Question: I've found that a hyphen in a value in a MySQL DELETE statement from PHP tends to make the thing just... not work. It doesn't fail, but it also doesn't delete the proper rows. Why exactly is this? INSERT works fine, it's just DELETE.
Edit: The particular query I'm running in this case (with the IP removed) is:
'''
DELETE FROM ratings WHERE ip=IP_ADDRESS AND video = '-yfOsVrJLGt'
'''
This runs successfully when I remove the hyphen.
I've also added that this occurs in PHP, and is seemingly limited to such.
Table structure, as per request:
There are currently no records in it.
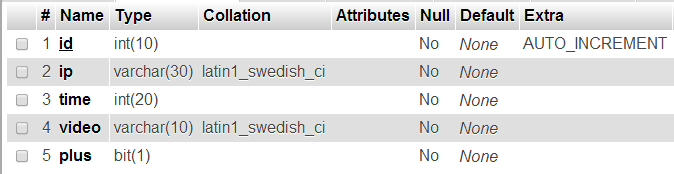
Answer: Your 'video' column length is 'varchar(10)', but passing value contains '11'
'''
video = '-yfOsVrJLGs'
'''